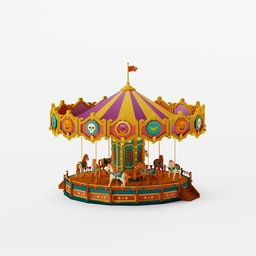
Label: decoration